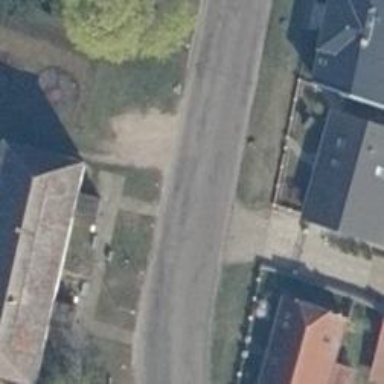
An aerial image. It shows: Secondary road with asphalt surface.